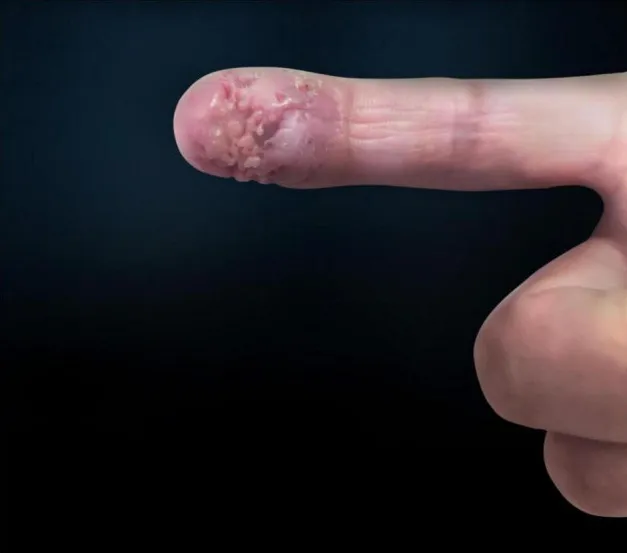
Ulceration with a stalactite appearance at the distal end of the index finger.
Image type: radiology (x_ray)